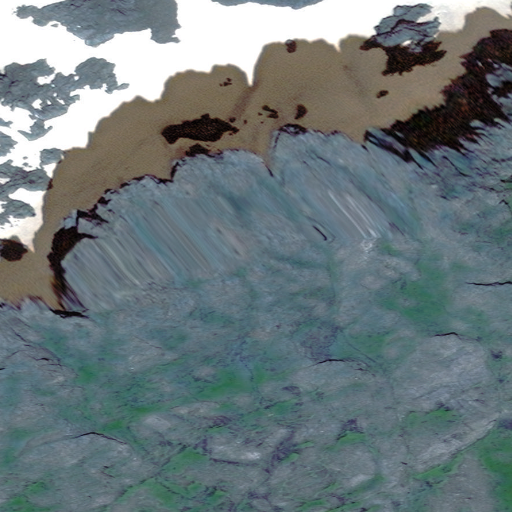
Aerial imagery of mountain in Alaska named El Nido Peak containing only unknown